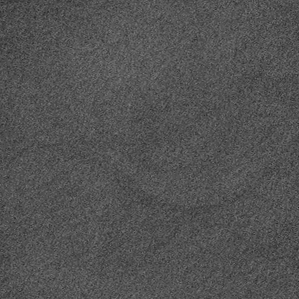
Label: frost